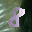
Label: 8